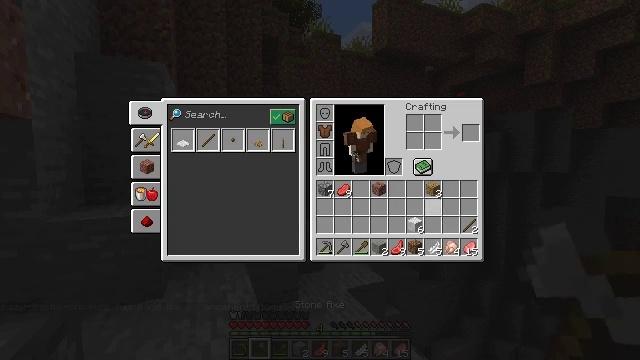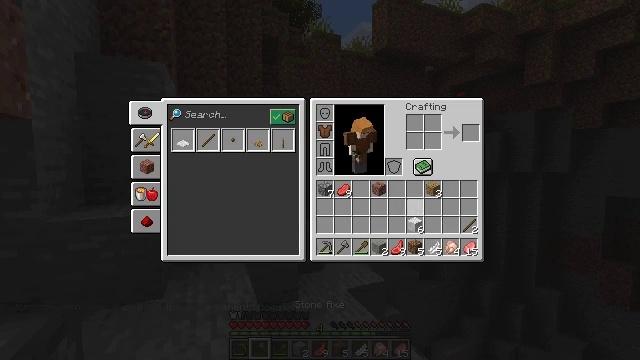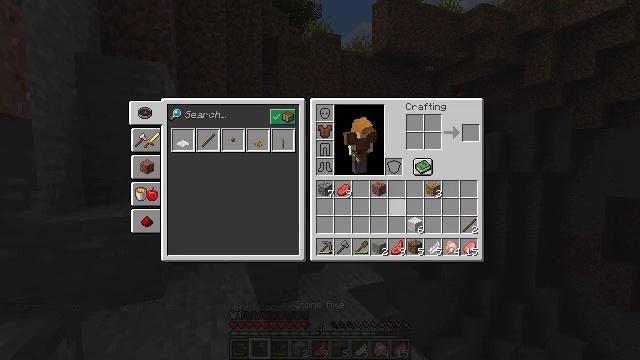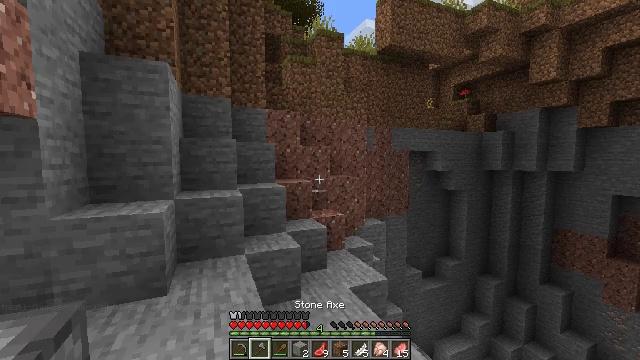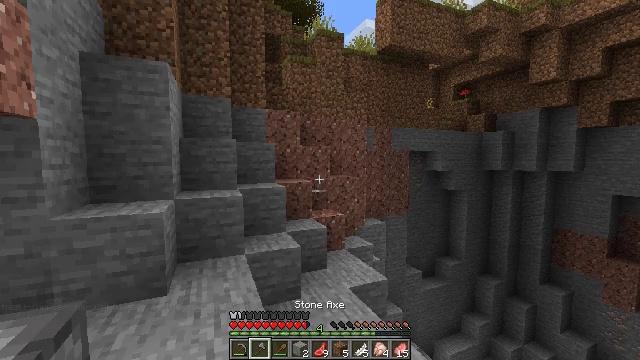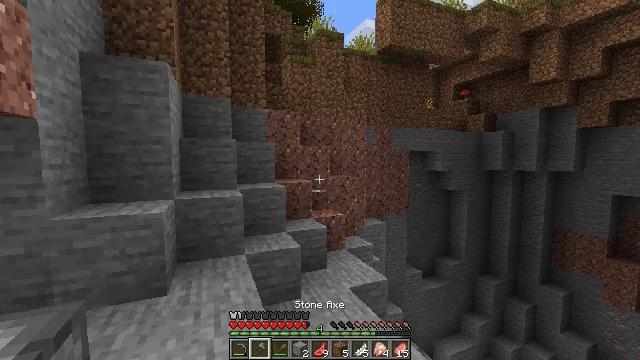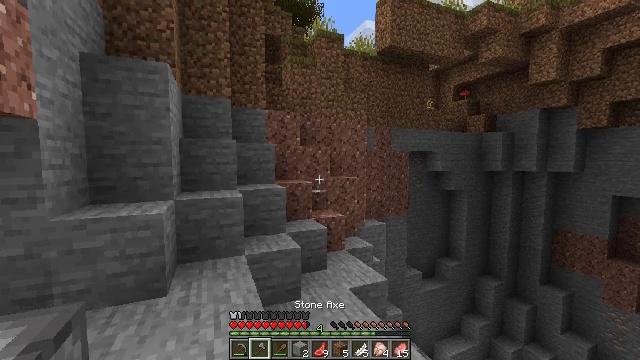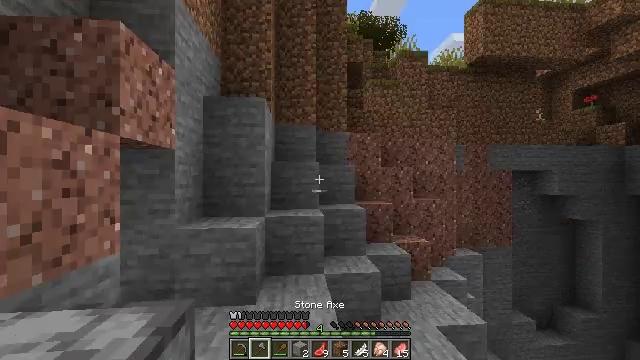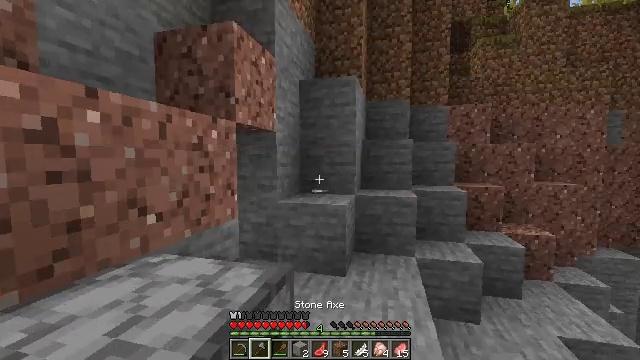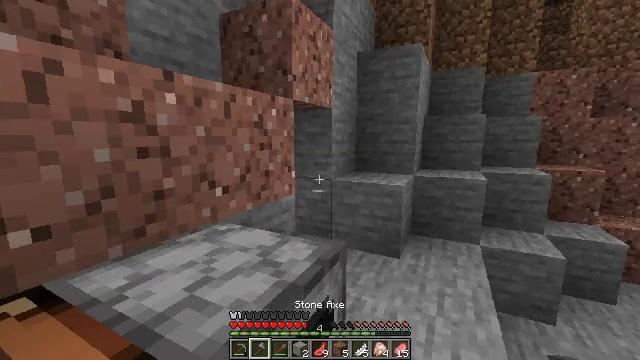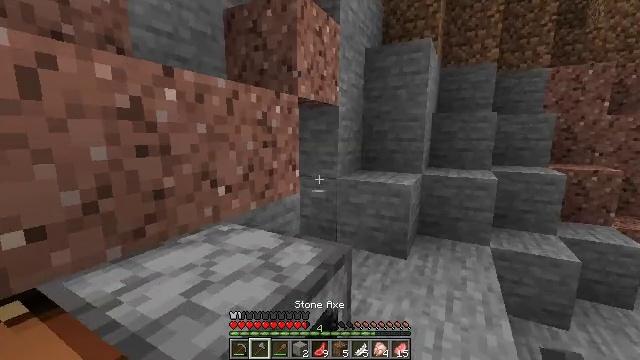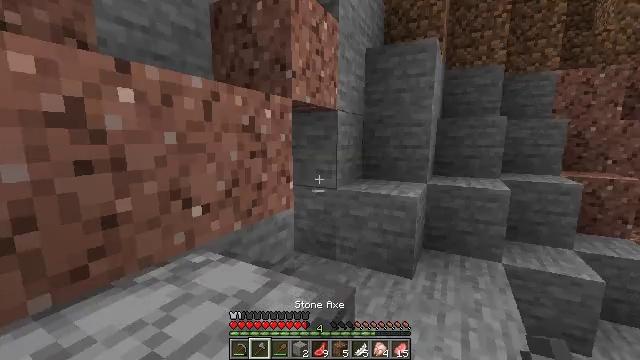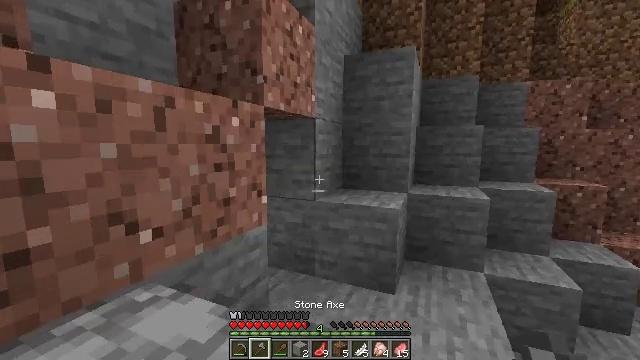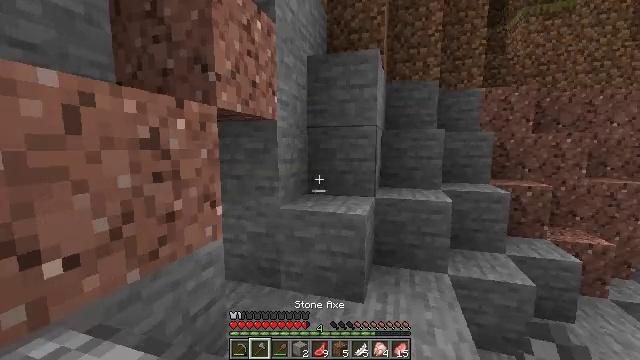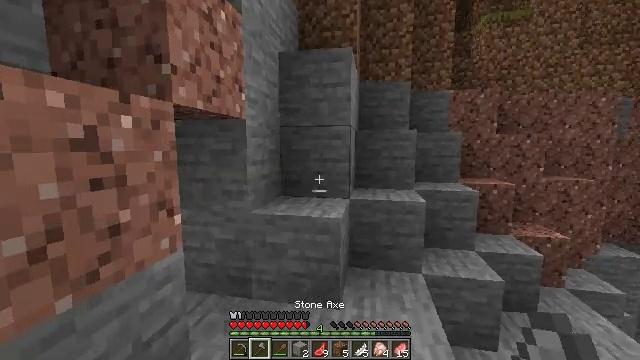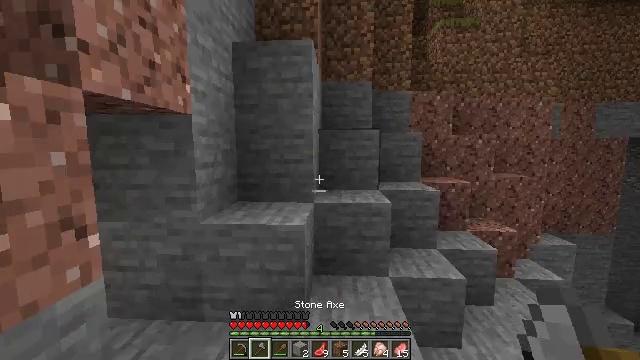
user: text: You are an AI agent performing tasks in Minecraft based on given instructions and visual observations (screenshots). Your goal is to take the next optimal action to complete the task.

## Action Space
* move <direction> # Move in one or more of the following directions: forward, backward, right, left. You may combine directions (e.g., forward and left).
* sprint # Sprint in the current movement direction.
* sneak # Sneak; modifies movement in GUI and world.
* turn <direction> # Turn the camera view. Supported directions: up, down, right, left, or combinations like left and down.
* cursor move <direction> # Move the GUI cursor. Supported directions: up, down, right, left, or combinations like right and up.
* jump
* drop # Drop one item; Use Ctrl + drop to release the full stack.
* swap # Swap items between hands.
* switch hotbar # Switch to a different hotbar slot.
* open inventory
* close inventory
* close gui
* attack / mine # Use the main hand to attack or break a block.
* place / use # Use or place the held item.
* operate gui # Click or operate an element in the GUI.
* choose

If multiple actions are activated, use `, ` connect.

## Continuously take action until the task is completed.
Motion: motion action
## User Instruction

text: Gather the acacia log for building.
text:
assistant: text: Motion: no_op
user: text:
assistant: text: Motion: cursor move left
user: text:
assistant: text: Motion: no_op
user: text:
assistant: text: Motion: no_op
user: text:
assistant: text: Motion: no_op
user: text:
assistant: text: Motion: no_op
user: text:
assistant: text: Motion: turn left and up
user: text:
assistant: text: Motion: turn left and down
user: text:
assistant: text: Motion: move forward, turn left and down
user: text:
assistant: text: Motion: move forward, turn left
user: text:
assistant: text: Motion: move forward, turn up
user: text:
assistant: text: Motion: move forward, turn right and up
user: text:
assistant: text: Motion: move forward, sprint, turn right
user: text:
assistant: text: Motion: move forward, sprint, turn right
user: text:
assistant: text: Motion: move forward, sprint, turn right
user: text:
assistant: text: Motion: move forward, sprint, turn right
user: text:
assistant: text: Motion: move forward, sprint, turn right
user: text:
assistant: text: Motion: move forward, sprint, turn right
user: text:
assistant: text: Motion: move forward, sprint, turn right
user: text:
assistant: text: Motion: move forward, sprint, turn right
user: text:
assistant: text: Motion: move forward, sprint
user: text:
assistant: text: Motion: move forward, sprint, jump
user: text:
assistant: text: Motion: move forward, sprint, jump
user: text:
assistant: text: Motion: move forward, sprint, jump
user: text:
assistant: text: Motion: move forward, sprint
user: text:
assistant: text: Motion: move forward, sprint
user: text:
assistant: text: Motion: move forward, sprint
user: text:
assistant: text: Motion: move forward, sprint
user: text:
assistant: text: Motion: move forward, sprint, turn right and down
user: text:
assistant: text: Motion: move forward, sprint, turn right